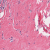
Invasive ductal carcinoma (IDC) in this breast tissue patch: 1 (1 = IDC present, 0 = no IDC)